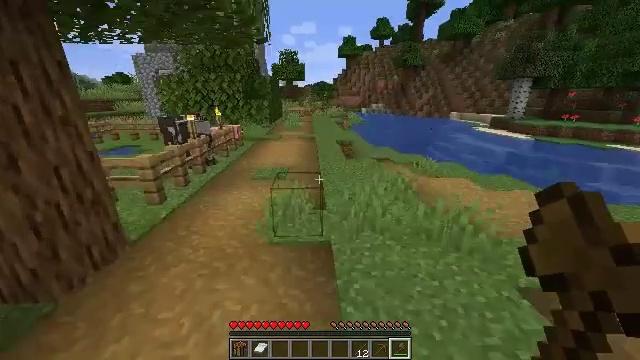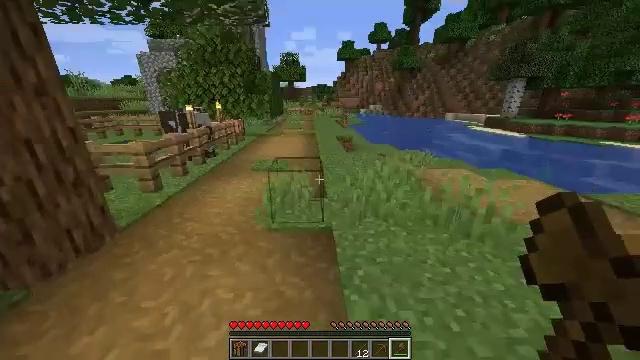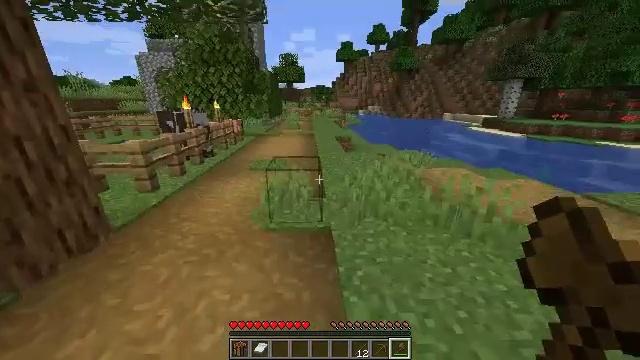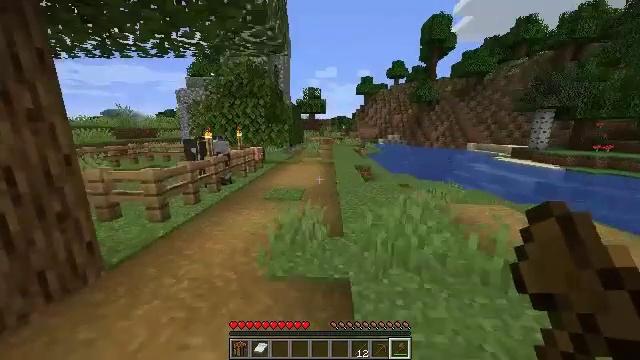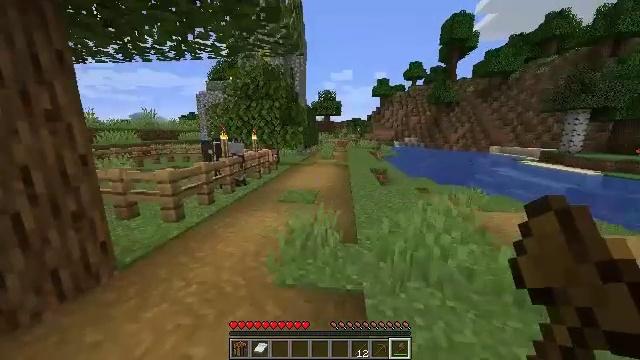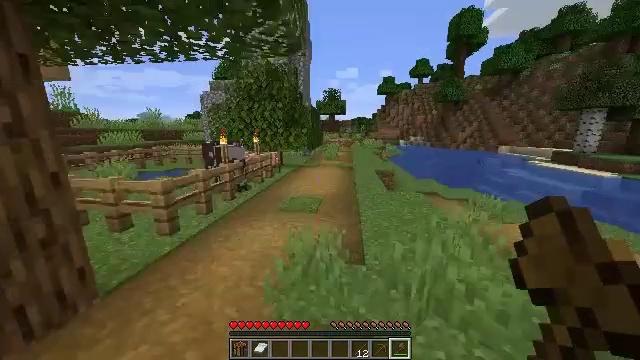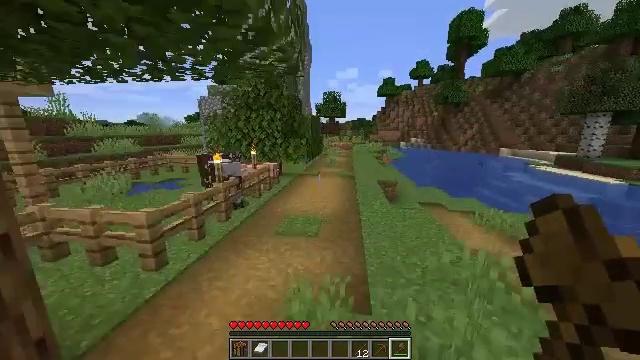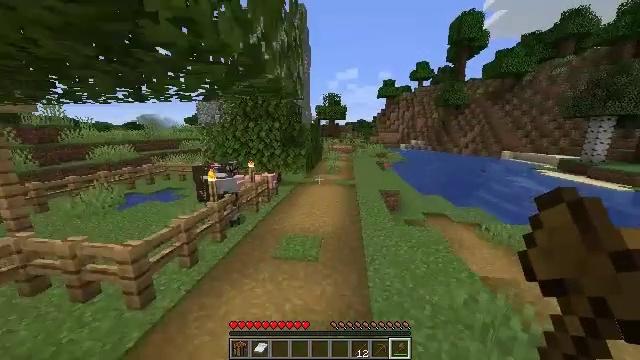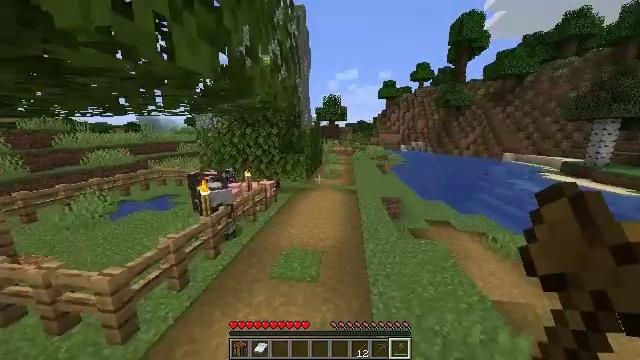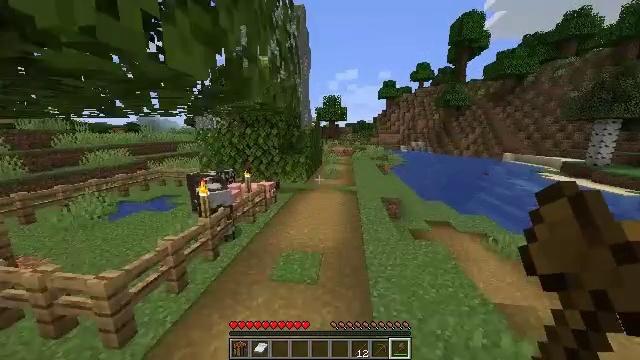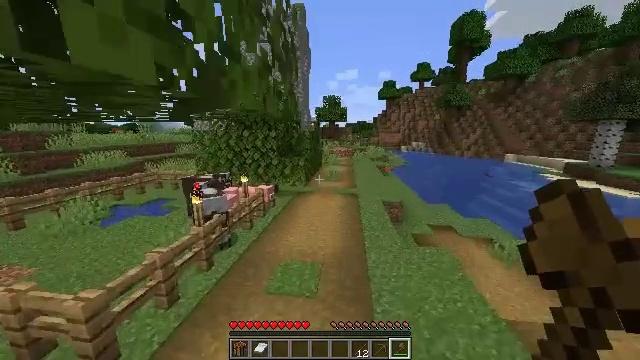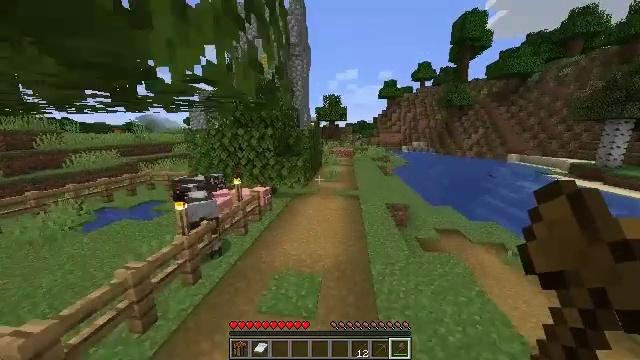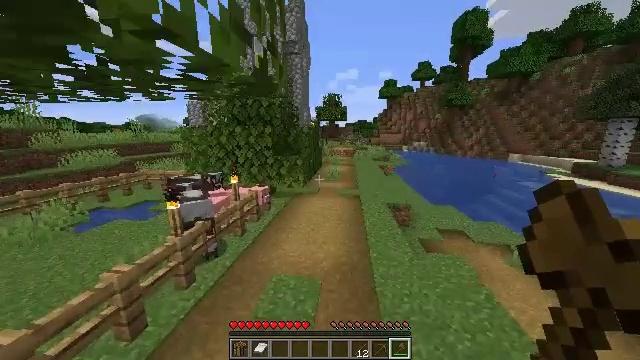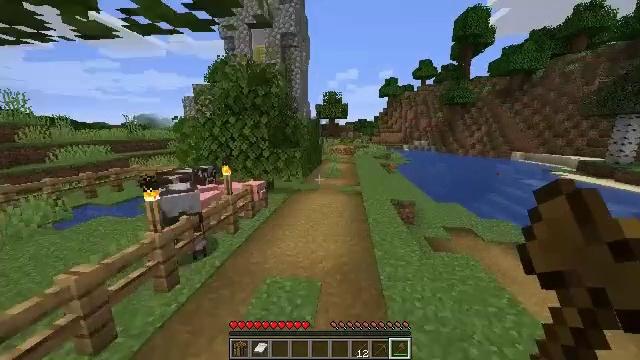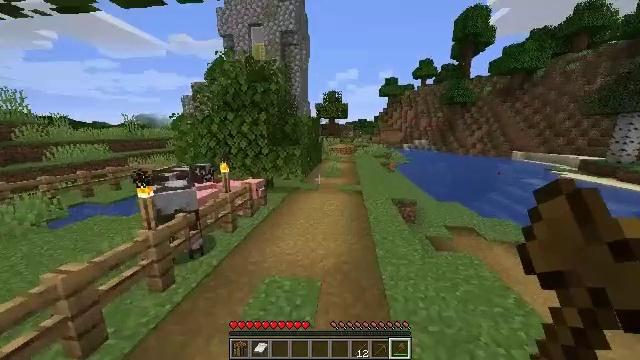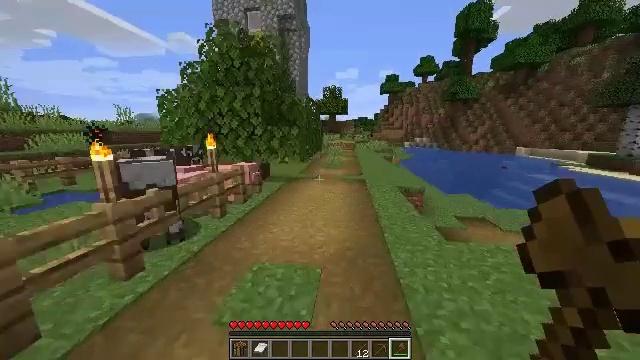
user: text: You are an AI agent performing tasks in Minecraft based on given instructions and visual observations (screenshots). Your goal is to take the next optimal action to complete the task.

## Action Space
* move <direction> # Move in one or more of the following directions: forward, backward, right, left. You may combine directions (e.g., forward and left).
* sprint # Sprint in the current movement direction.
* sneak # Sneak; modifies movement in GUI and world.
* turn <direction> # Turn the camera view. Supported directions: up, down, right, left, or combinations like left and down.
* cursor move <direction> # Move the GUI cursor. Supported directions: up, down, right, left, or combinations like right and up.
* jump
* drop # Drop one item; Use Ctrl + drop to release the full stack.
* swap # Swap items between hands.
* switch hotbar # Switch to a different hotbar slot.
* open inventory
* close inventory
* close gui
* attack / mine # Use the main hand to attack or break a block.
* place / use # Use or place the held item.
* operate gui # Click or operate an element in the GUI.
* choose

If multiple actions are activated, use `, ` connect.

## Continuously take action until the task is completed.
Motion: motion action
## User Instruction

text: Recover the brewing stand by mining it.
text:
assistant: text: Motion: move forward, sprint
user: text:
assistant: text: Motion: move forward
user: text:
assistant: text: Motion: move forward, turn left and up
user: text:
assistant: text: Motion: move forward, turn left
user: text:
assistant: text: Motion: move forward, turn left, jump
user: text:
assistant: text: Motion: move forward, jump
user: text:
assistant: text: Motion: move forward, jump
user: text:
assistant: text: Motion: move forward, jump
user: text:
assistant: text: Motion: move forward, jump
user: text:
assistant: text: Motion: move forward, jump
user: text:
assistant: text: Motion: move forward, jump
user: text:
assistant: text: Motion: move forward, jump
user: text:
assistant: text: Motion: move forward, jump
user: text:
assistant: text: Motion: move forward, jump
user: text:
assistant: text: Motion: move forward, jump
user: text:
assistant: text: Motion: move forward, jump
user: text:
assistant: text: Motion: move forward, jump
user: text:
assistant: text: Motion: move forward, jump
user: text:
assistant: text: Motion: move forward, jump
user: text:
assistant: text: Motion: move forward, jump
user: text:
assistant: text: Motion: move forward, jump
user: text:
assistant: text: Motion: move forward, jump
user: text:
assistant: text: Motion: move forward, jump
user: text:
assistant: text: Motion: move forward, jump
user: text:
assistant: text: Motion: move forward and move right, jump
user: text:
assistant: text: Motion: move forward and move right, jump
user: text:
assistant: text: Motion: move forward and move right, jump
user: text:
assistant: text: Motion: move forward and move right, jump
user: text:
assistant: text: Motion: move forward and move right, jump
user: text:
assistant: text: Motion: move forward, jump